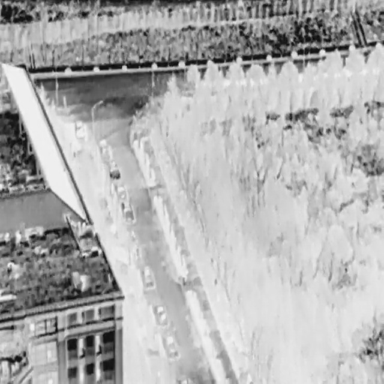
There are eight Cars in the infrared image.